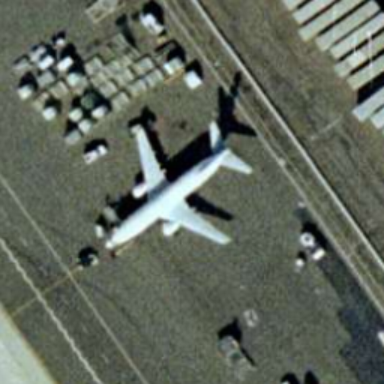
There are some luggage cars beside an airplane .